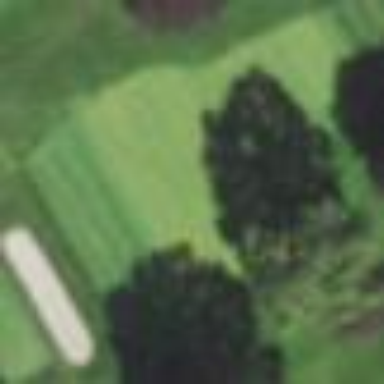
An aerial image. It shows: Grassy area designated as golf fairway.